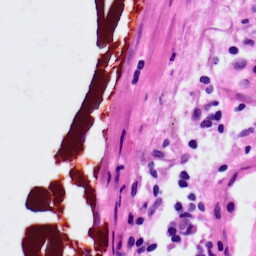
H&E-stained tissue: Lung